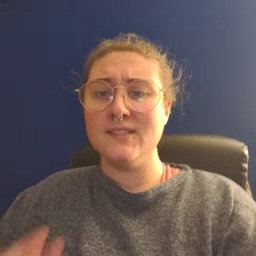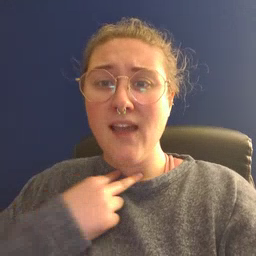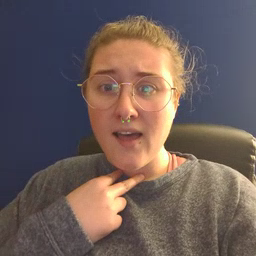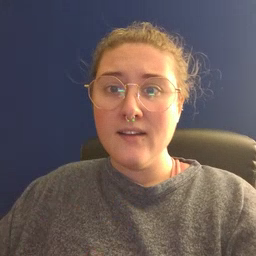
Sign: stuck